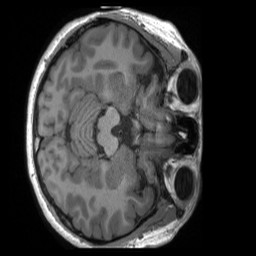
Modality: T1w
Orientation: axial
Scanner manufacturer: siemens
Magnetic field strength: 3 T
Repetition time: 2.4 s
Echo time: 0.00224 s